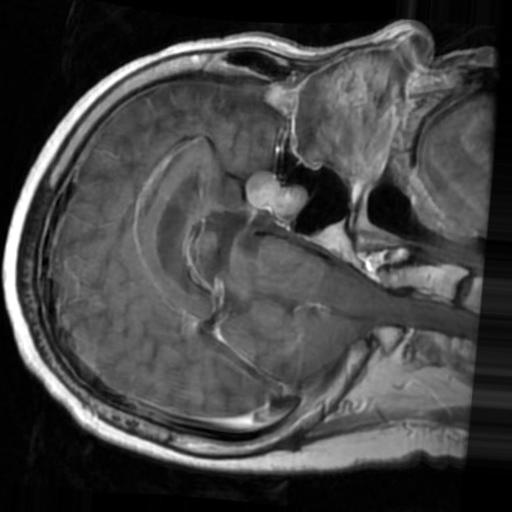
Label: brain_tumor